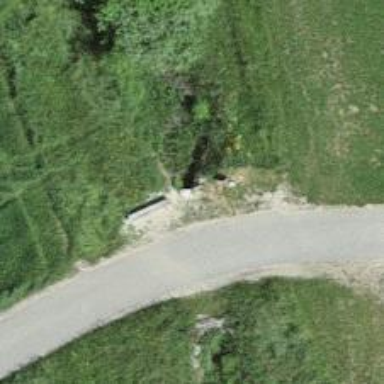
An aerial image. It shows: Culvert tunnel.